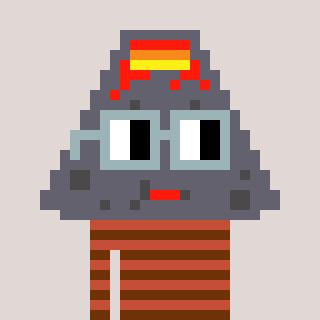
a pixel art character with square dark gray glasses, a volcano-shaped head and a rust-colored body on a warm background